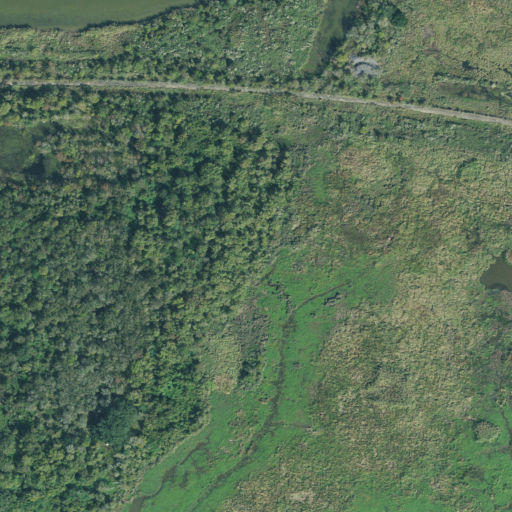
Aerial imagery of island in Texas named Lawrence Island containing herbaceous wetlands, woody wetlands, open water, and grassland